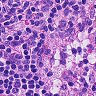
Metastatic tissue present: no